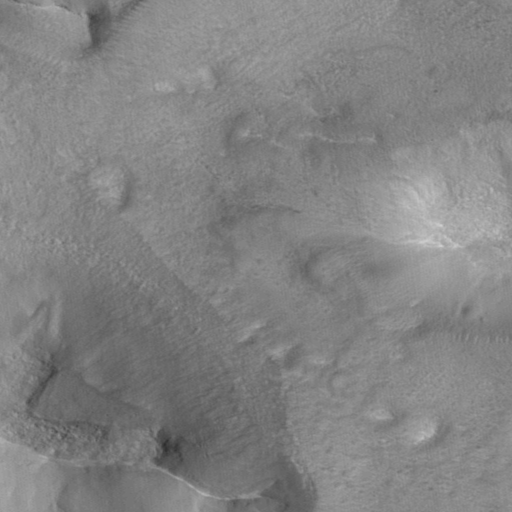
Classes present: Background